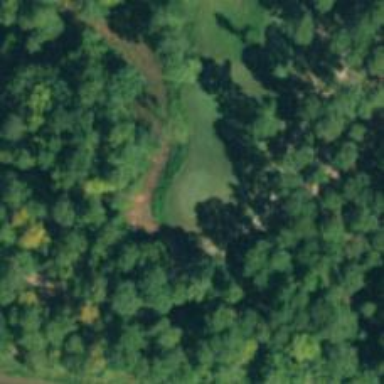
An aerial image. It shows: Golf tee.